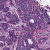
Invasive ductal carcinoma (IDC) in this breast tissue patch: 1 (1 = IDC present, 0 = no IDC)